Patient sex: M
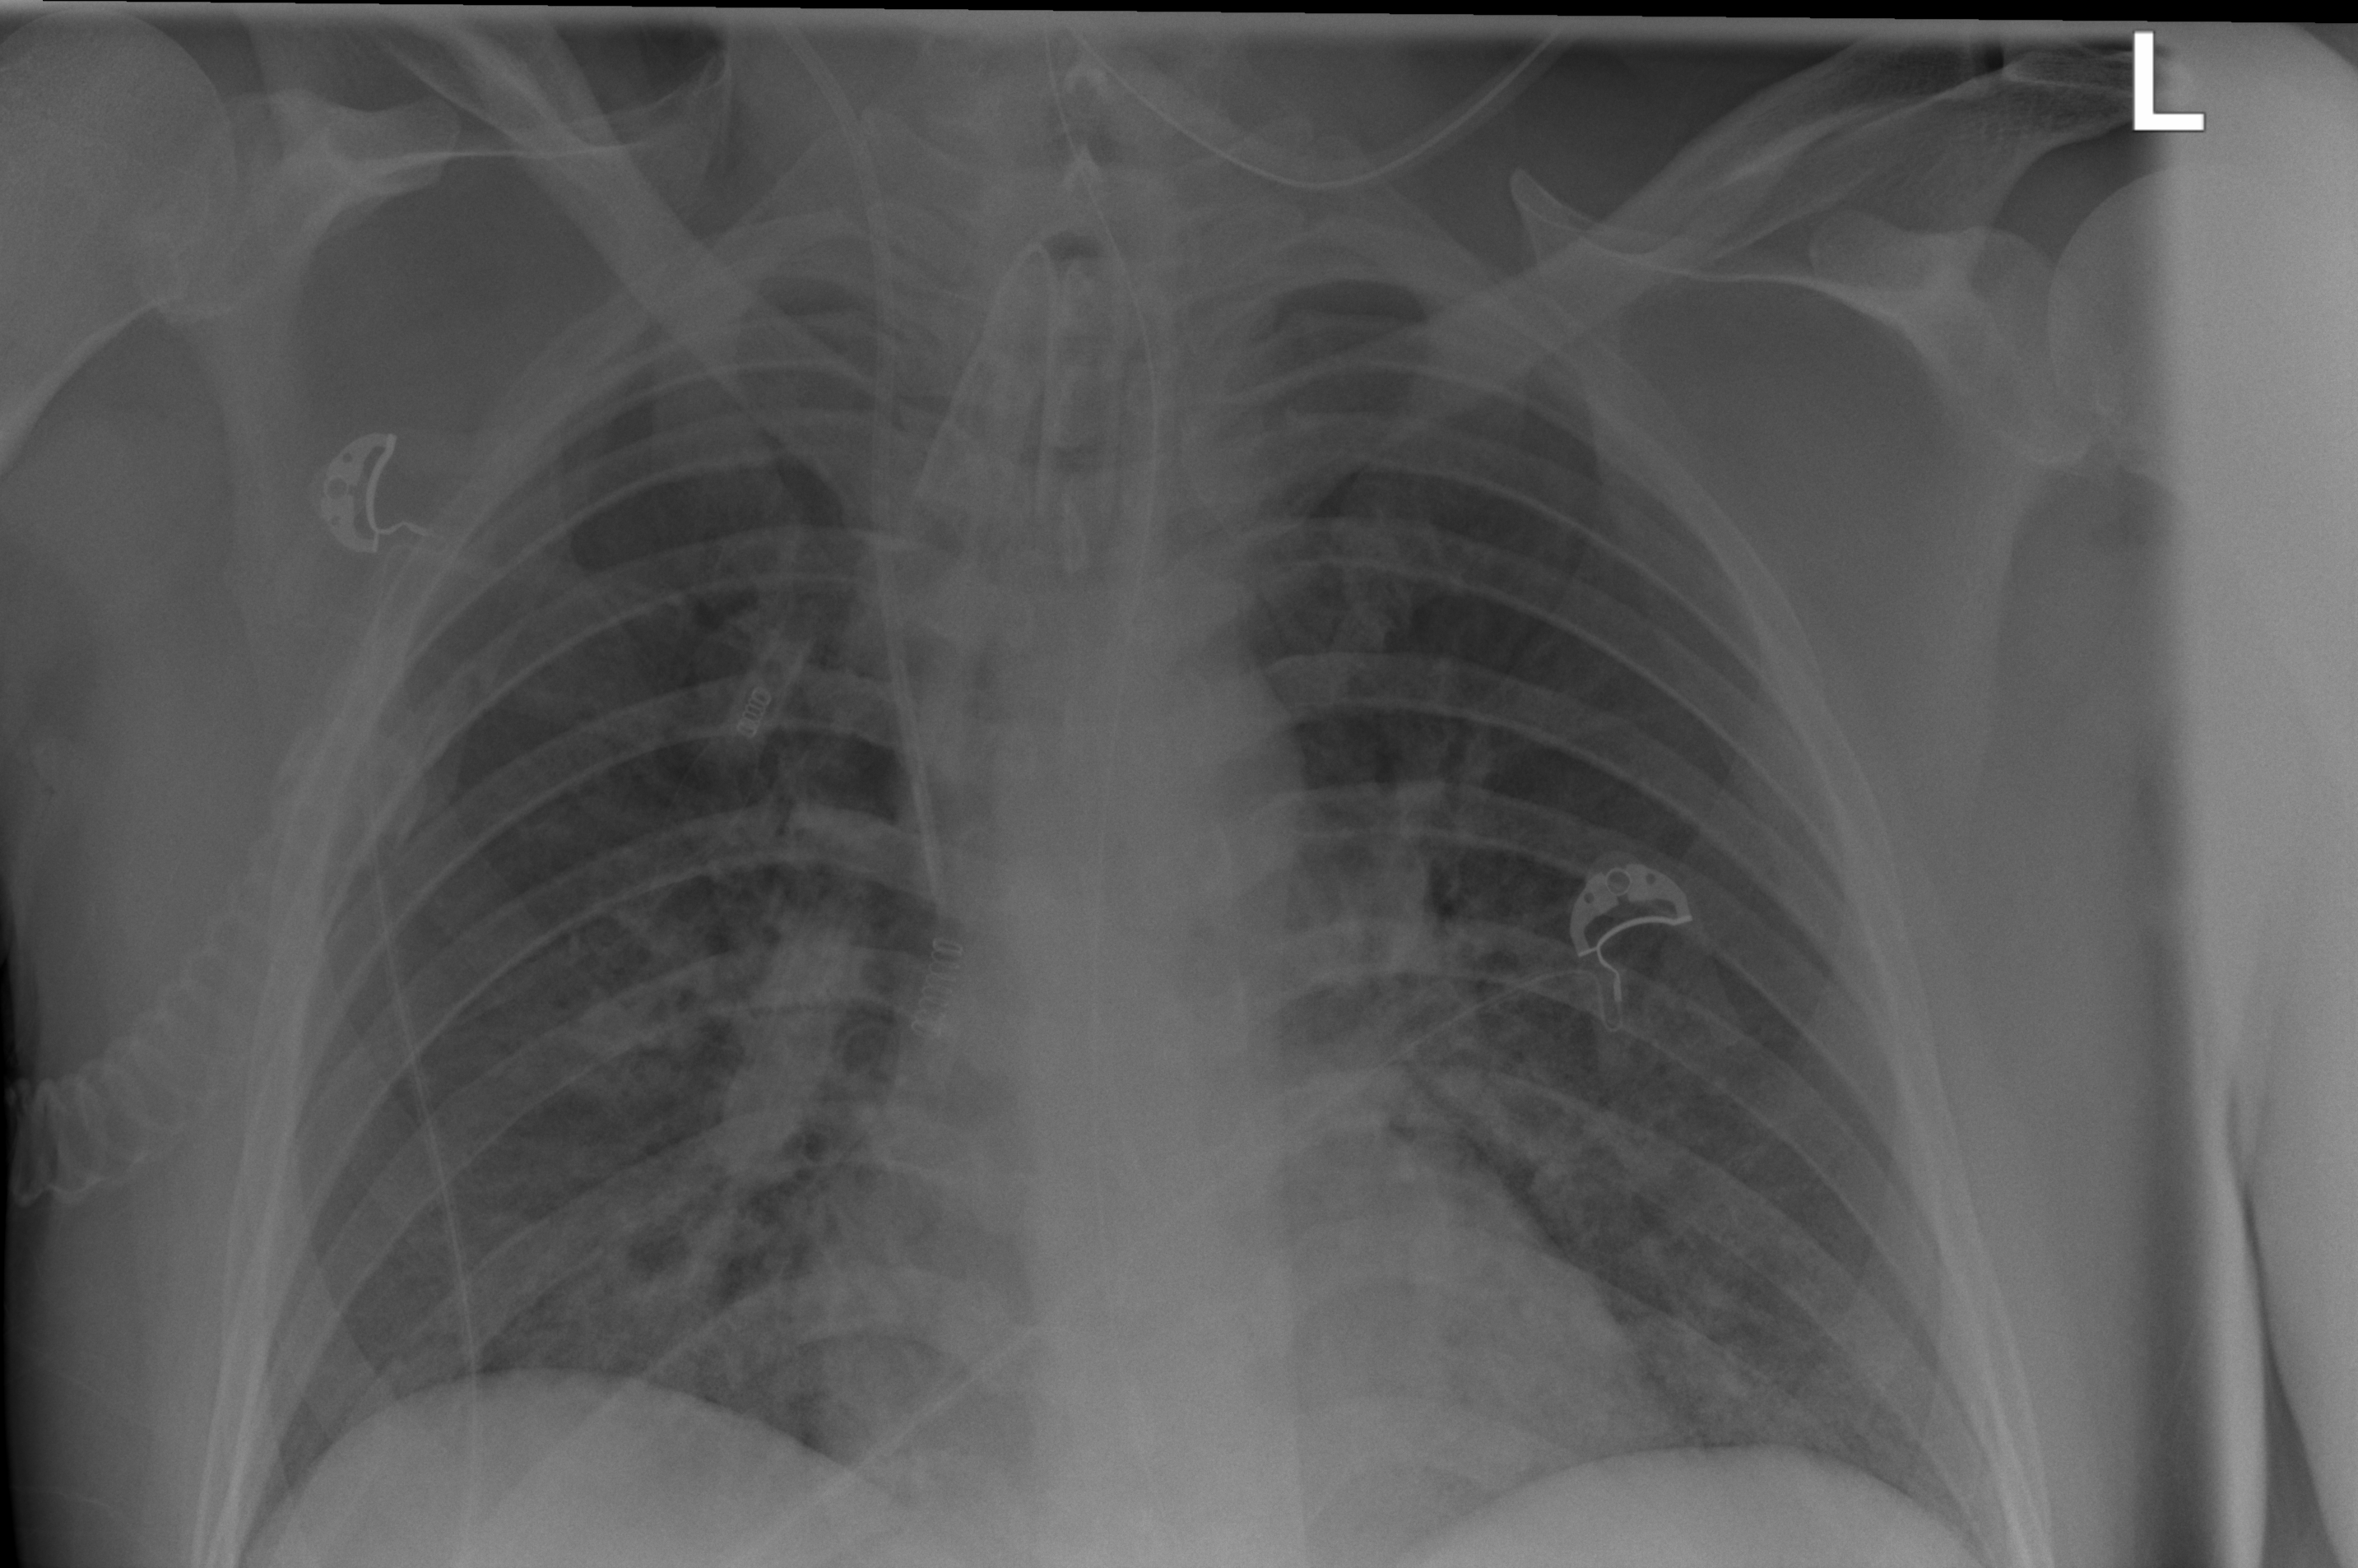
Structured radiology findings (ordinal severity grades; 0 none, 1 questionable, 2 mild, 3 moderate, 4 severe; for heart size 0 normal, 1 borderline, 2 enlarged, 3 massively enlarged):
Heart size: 0
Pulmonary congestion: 0
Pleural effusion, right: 0
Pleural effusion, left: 0
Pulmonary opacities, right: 2
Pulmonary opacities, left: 2
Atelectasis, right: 2
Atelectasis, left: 2